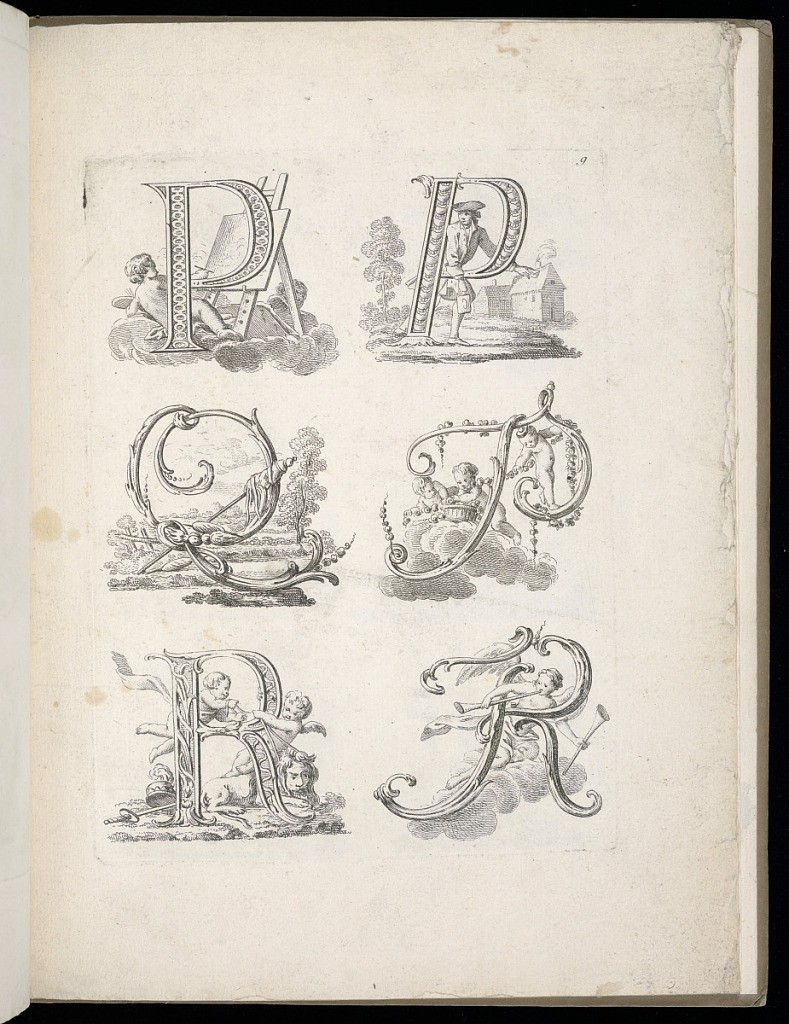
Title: Designs for the Letters P, Q, R
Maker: Jean Baptiste Piauger, French, active 1760s
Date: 1767
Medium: Etching and engraving on laid paper
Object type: Print
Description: A plate of six designs for the letters ‘P', ‘Q' and ‘R', from a series of decorative letters, published in Pouget's ‘Dictionnaire des chifres […]'. The plate features six ornamental inhabited letter designs, two per row, featuring putti, a male figure, female winged victory, a lion, armor, a painting on an easel, clouds, and pastoral landscapes, with rococo ornament, acanthus leaves, scrolling foliate, garlands of flowers, and friezes. The plate is numbered.